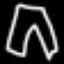
Label: pants